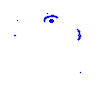
Particle: kaon